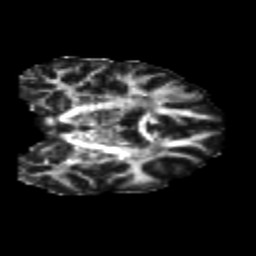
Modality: FA
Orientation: coronal
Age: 20
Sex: male
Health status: healthy
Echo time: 0.074 s